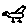
Label: bird